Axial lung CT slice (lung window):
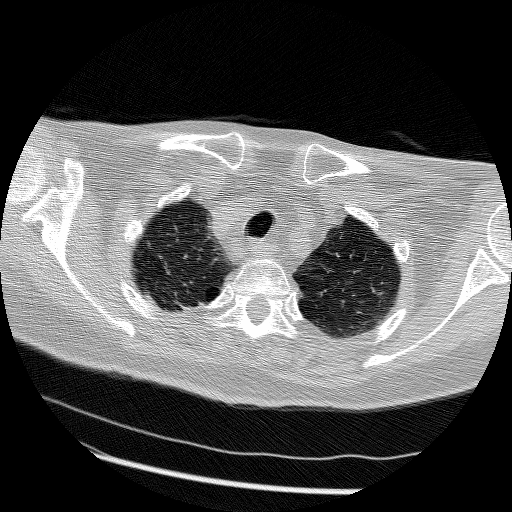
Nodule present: no